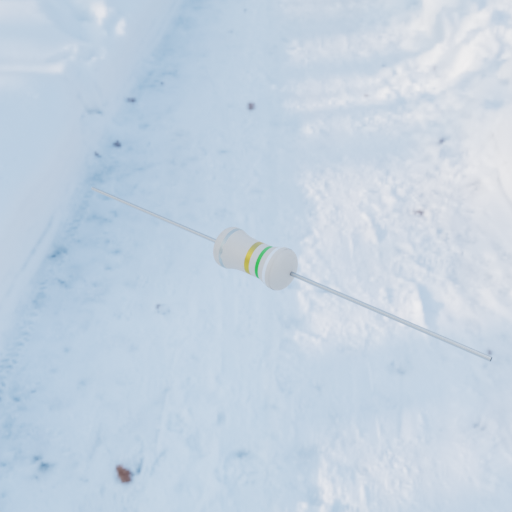
Resistor colour bands (in order): silver, gold, green, white